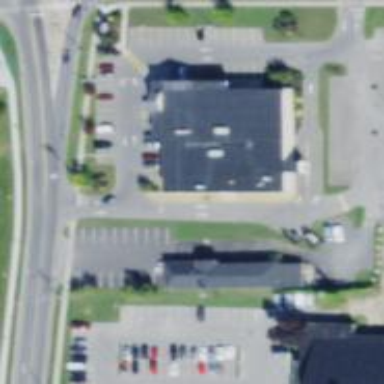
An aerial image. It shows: Pharmacy providing healthcare services.